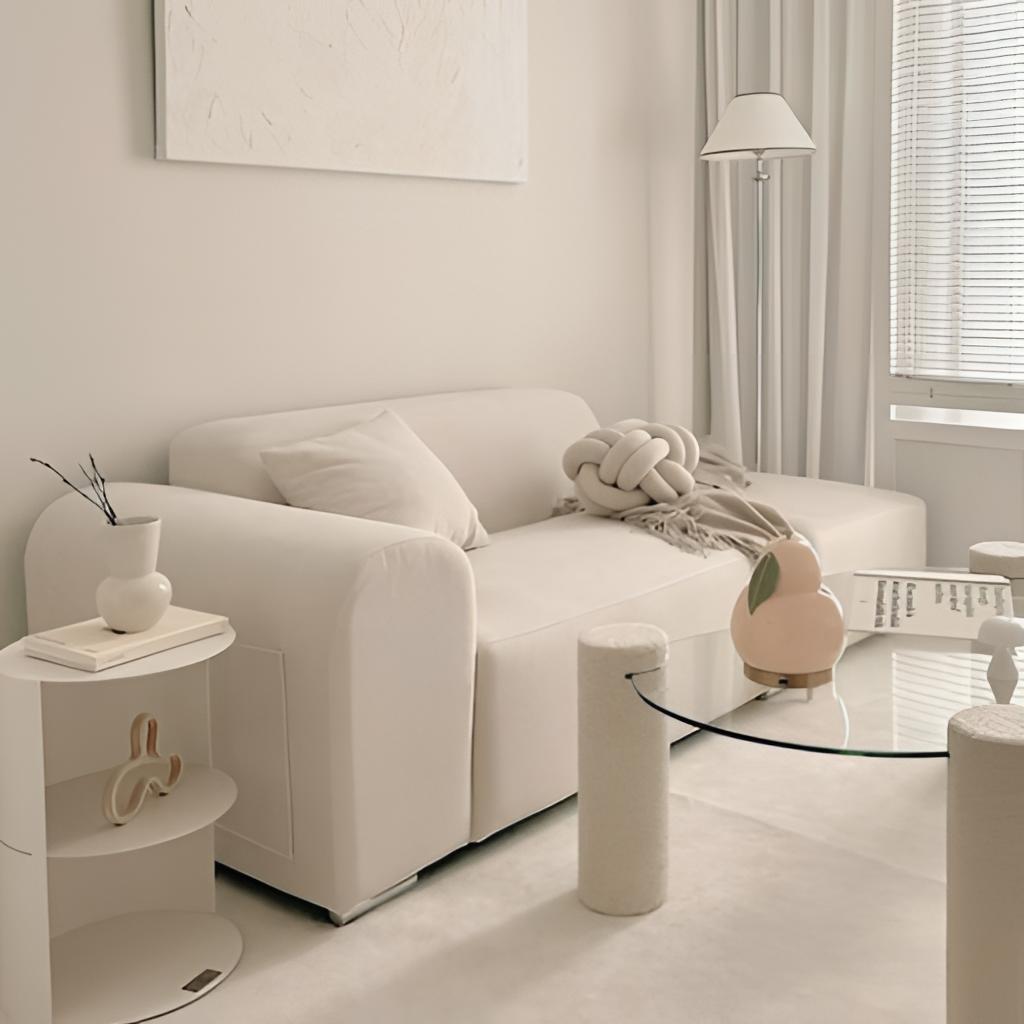
white fabric sofa, living room, carpet flooring, with plain pattern, paint wallpaper, with solid pattern, minimalist